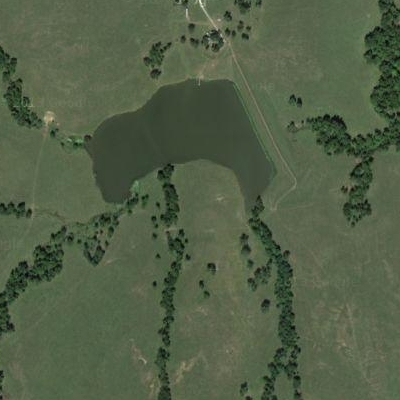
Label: Grass